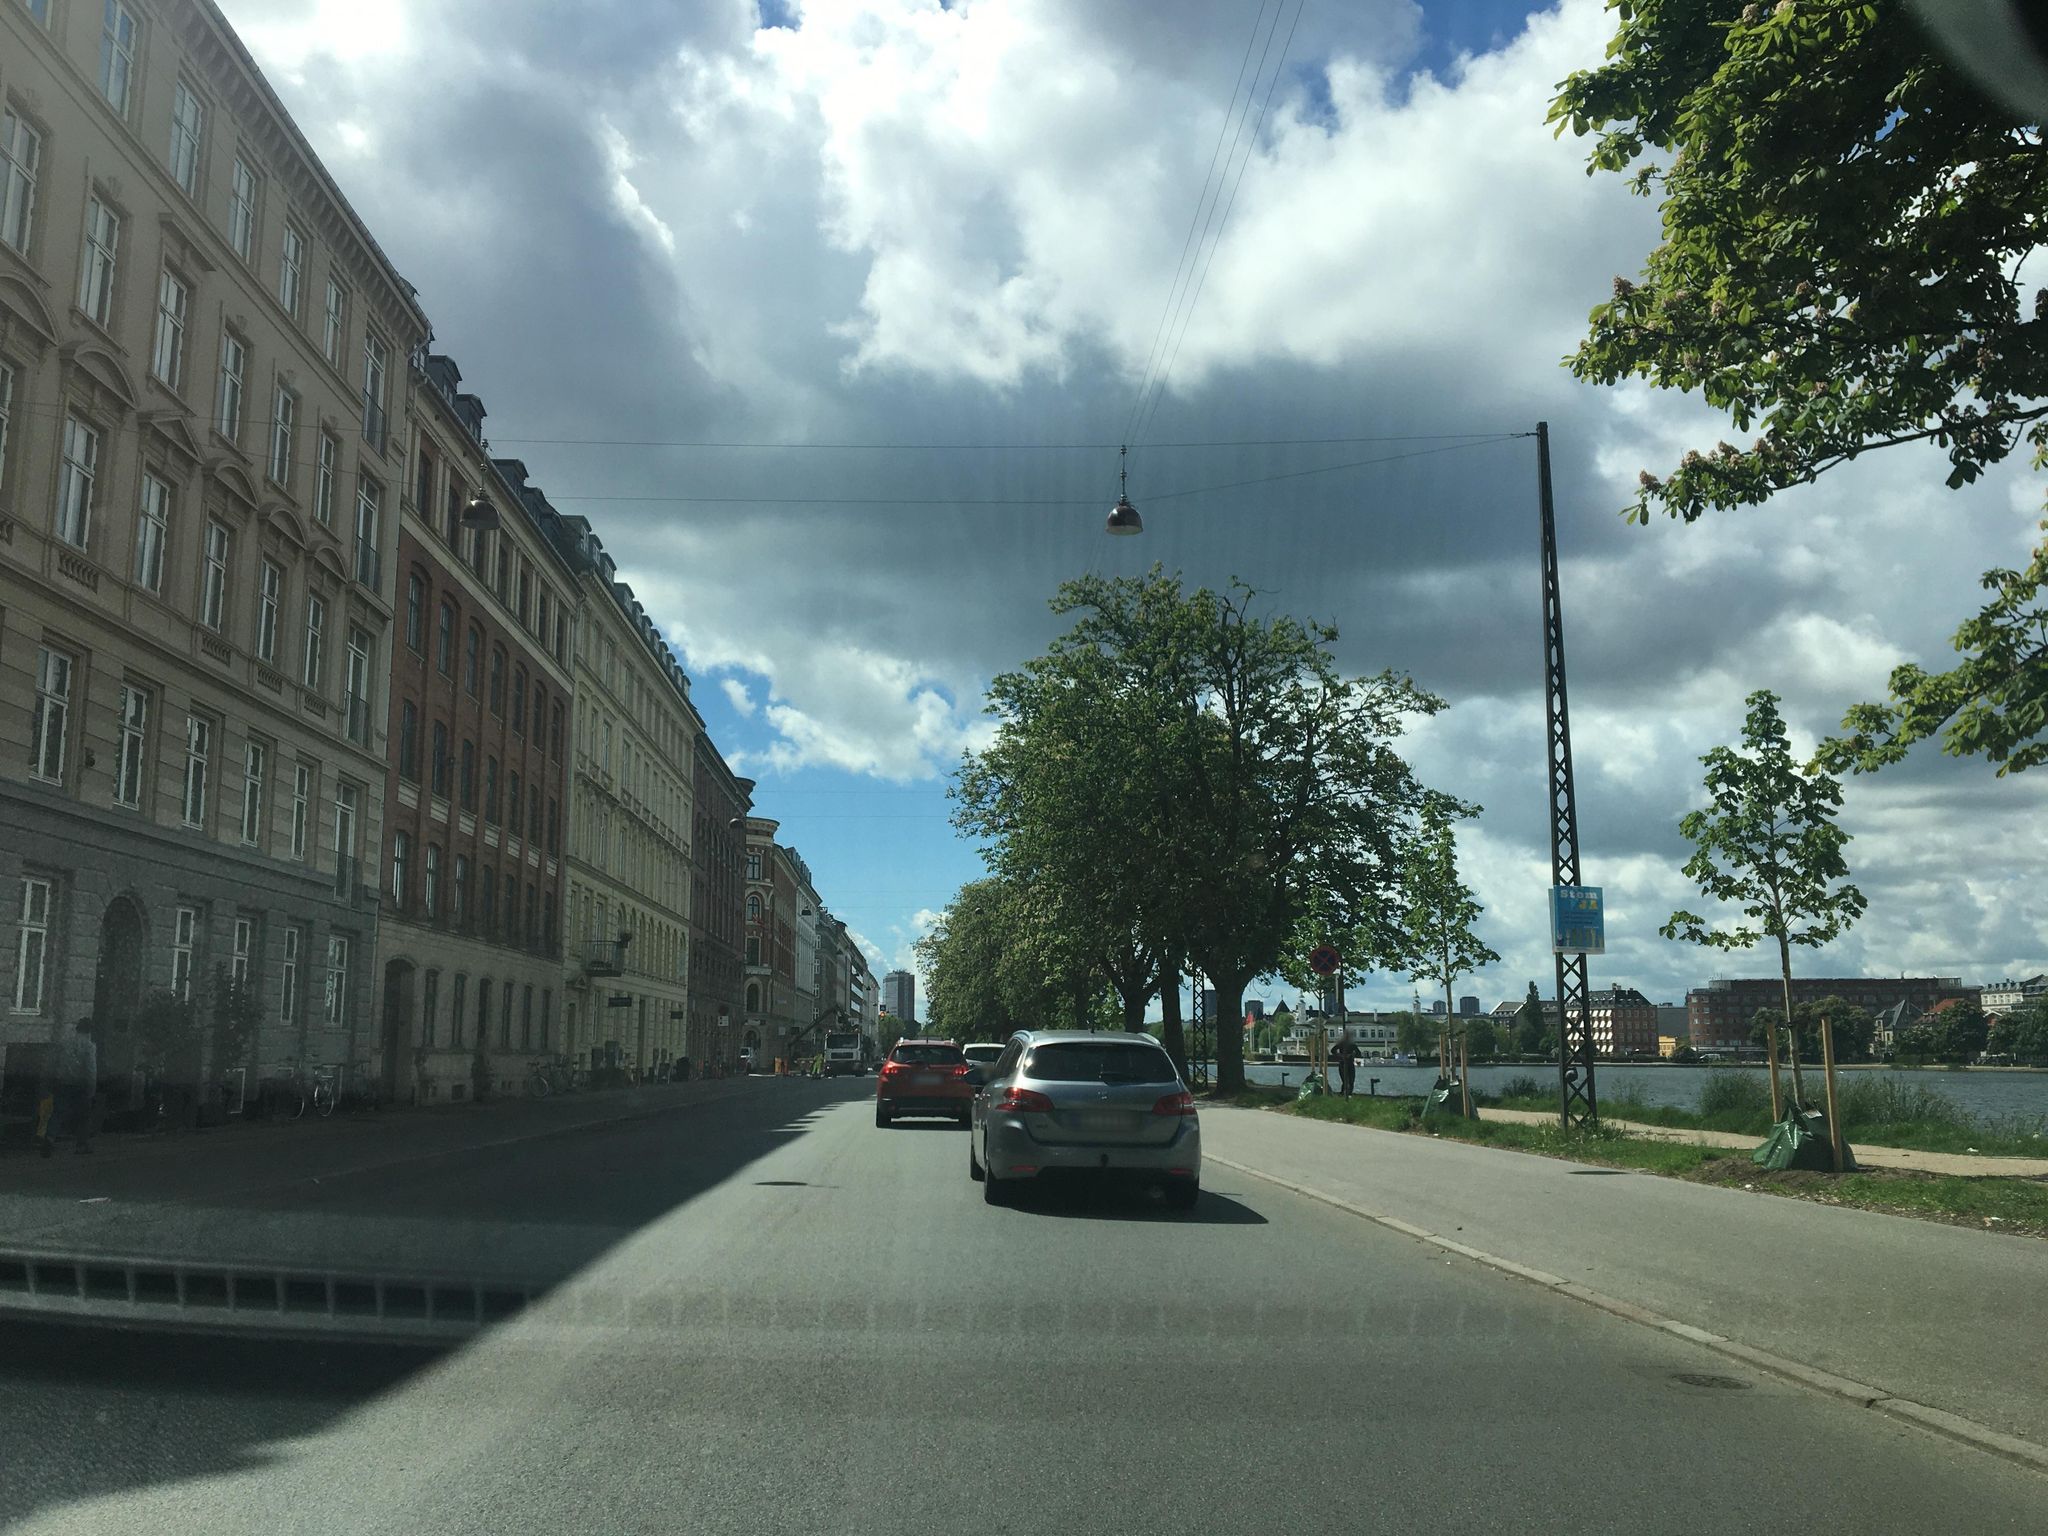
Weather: cloudy
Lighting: day
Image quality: good
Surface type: driving surface
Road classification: tertiary
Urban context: urban centre
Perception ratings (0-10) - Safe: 5.34, Lively: 7.54, Beautiful: 5.57, Boring: 6.47, Depressing: 6.31, Wealthy: 5.13